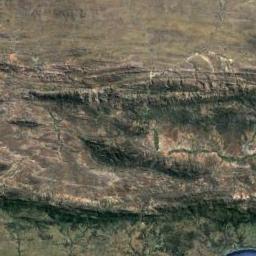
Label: mountain